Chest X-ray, AP view. Patient: 14 years old, sex F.
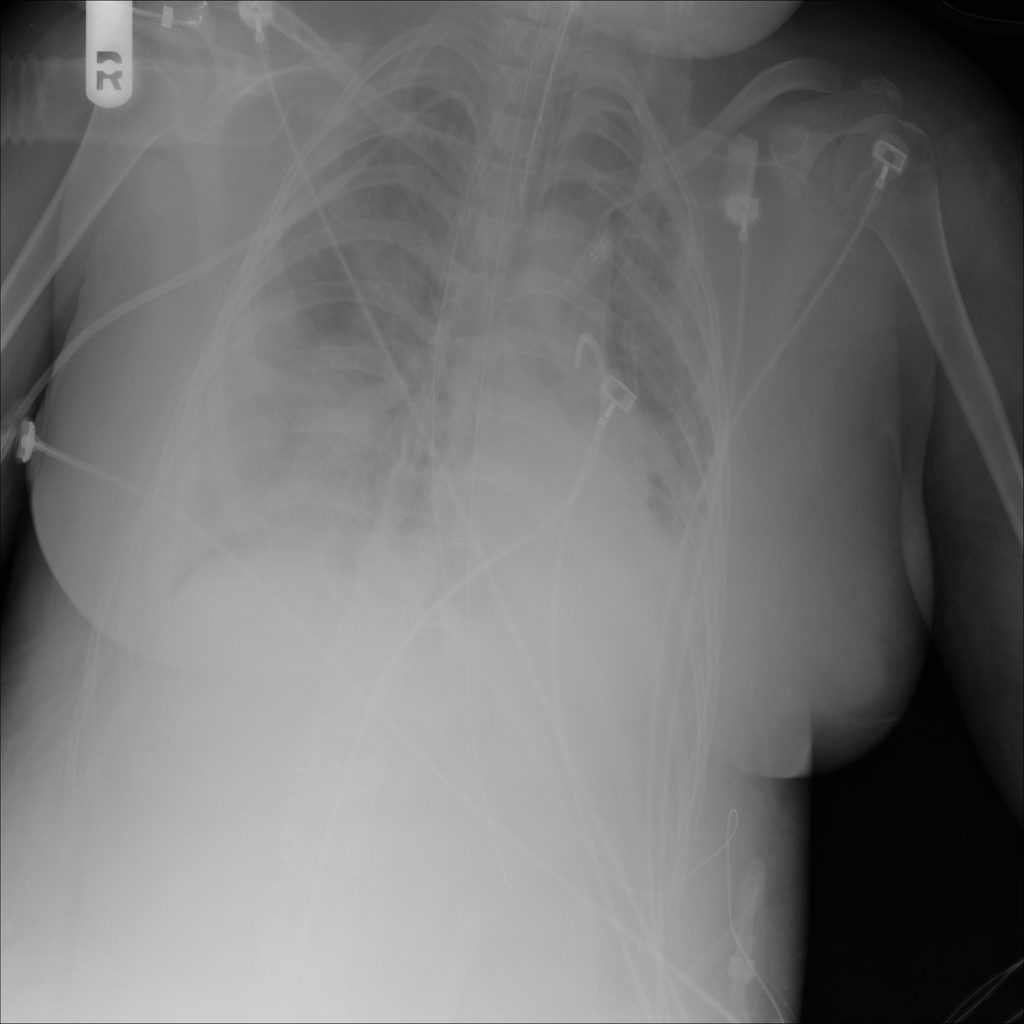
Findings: Consolidation